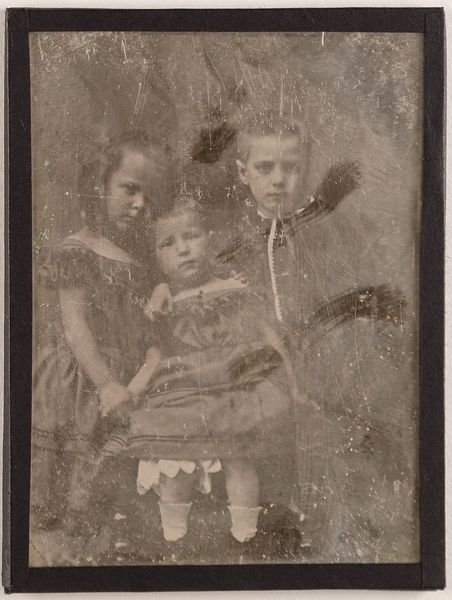
Titel: Drei unbekannte Kinder
Standort: Hamburg
Institution: Museum für Kunst und Gewerbe Hamburg
Schlagwörter: gruppenportrait, figur, junge, foto, fotografie, photographie, photo, lichtbild, daguerreotypie, bildwerke, angewandte und bildende kunst, hessische systematik, mädchen, porträtfotografie, porträtphotographie, gruppenporträt